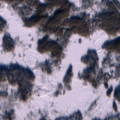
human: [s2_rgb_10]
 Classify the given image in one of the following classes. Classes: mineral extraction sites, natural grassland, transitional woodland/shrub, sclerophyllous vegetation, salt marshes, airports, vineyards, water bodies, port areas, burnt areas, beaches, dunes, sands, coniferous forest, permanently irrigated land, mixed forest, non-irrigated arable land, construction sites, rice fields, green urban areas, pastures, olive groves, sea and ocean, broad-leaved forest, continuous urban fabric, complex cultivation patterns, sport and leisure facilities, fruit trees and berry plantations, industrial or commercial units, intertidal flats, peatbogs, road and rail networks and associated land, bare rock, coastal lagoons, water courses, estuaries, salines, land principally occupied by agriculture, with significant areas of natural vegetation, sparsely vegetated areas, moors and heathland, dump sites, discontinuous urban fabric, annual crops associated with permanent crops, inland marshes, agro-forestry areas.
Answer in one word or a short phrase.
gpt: coniferous forest, peatbogs